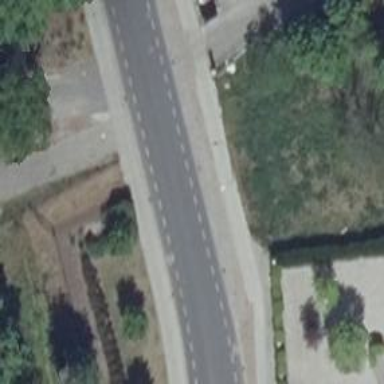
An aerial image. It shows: Residential road with asphalt surface. There are sidewalks on both sides and dedicated cycle lane. The area also seems to have agricultural fields and it is common for tourist buses to pass through.